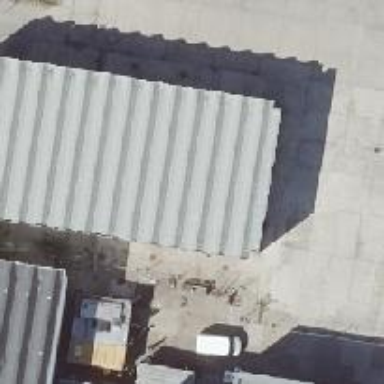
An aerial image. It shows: Flat-roofed commercial building.